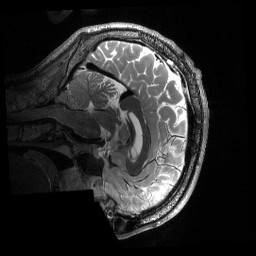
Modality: T2w
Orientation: sagittal
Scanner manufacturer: siemens
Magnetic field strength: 3 T
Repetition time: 3.2 s
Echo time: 0.563 s